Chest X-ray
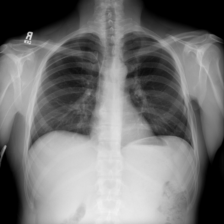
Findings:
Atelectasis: negative
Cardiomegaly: negative
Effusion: negative
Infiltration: negative
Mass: negative
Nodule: negative
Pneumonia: negative
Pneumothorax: negative
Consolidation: negative
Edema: negative
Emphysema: negative
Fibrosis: negative
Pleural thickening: negative
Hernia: negative